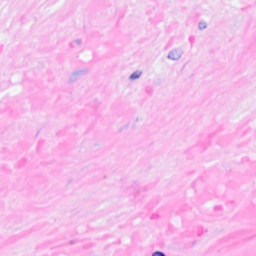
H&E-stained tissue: Breast